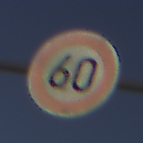
Verkehrszeichen: Geschwindigkeit60
Umgebung: Outdoor, Nature
Tageszeit: SunriseSunset
Wetter: Clear
Licht: Natural
Jahreszeit: NotSpecified
Kontrast: HighContrast